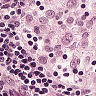
Metastatic tissue present: no